Aerial crown-view tile of a tropical tree (Barro Colorado Island, Panama), acquired 20250915:
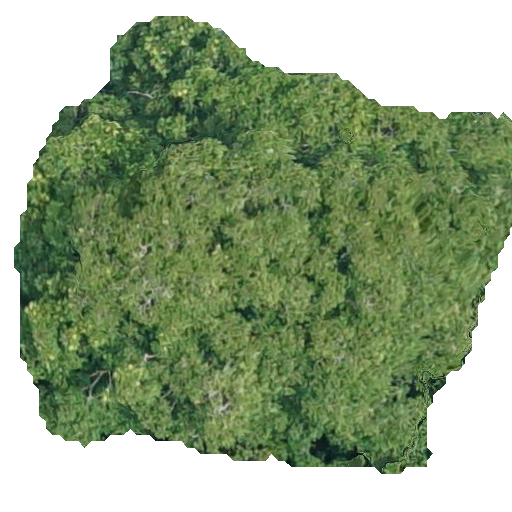
Species: Dipteryx oleifera
GBIF accepted scientific name: Dipteryx oleifera
Crown area: 244.951 m²